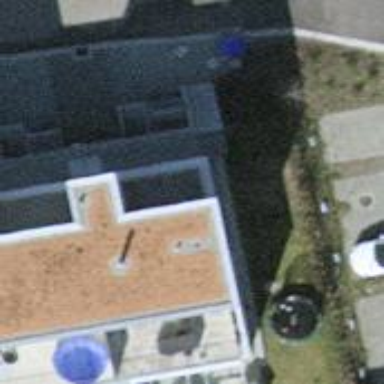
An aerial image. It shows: Flat-roofed house.